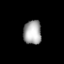
Tissue: lung
Cell type: Epithelial cells
Senescence score: 0.2393
Nuclear area (px): 420
Mean DAPI intensity: 168.91